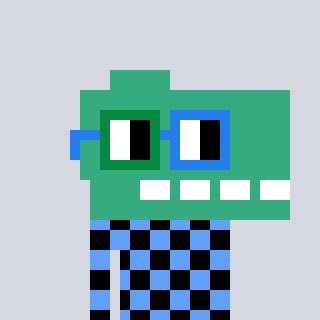
a pixel art character with square green and blue glasses, a dino-shaped head and a blue-colored body on a cool background